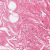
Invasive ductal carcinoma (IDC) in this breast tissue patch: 0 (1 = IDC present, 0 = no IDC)